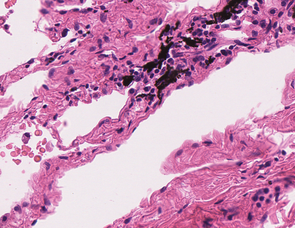
Tumor epithelial tissue: no
Tumor-associated stroma tissue: no
Normal tissue: yes